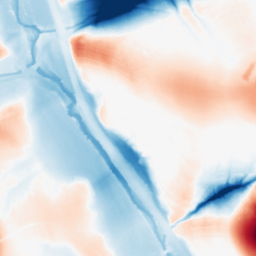
Category: morphological
Decomposition family: tophat_combined
Decomposition parameters: size: 50
Upsampling method: linear_exact
Upsampling parameters: scale: 2
Upsampling scale: 2